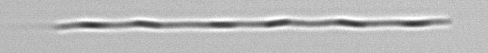
Label: Leptocylindrus